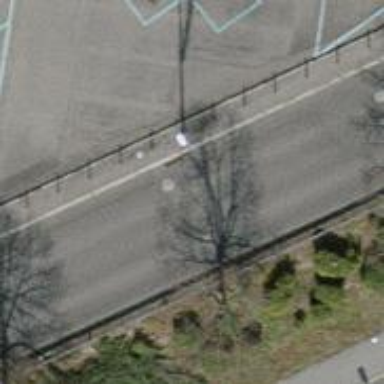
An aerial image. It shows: Pole that supports street lamp.